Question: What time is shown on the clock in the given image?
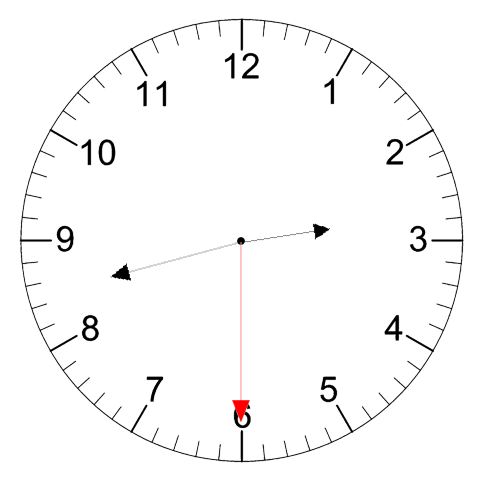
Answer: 02:42:30